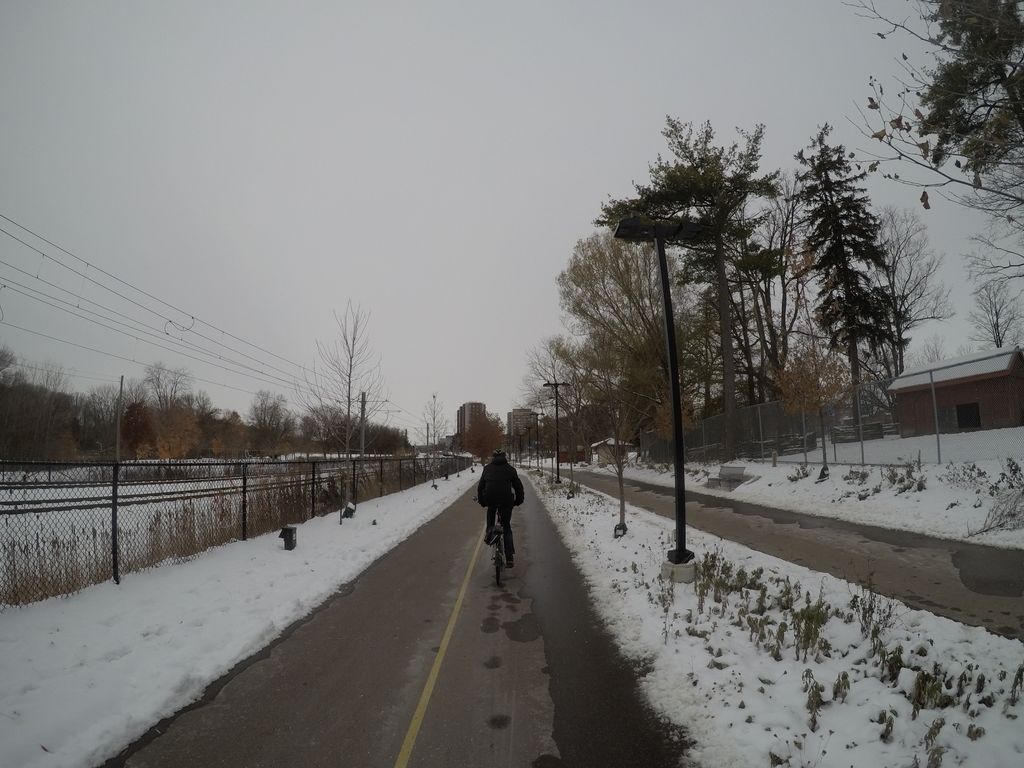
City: kitchener-waterloo